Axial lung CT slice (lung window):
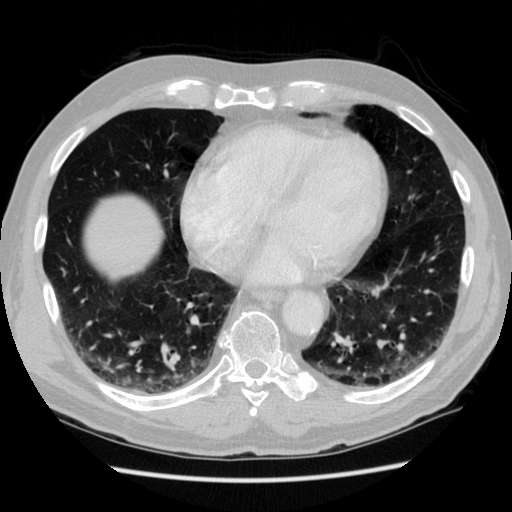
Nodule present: no